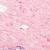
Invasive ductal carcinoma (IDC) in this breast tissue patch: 0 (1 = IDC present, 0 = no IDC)